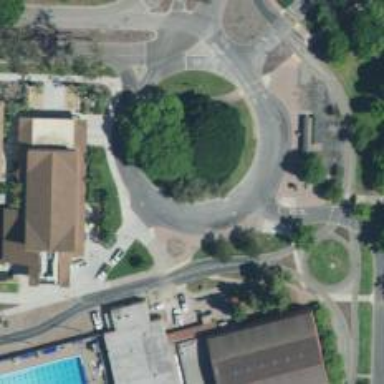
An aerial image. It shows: Roundabout on service road.